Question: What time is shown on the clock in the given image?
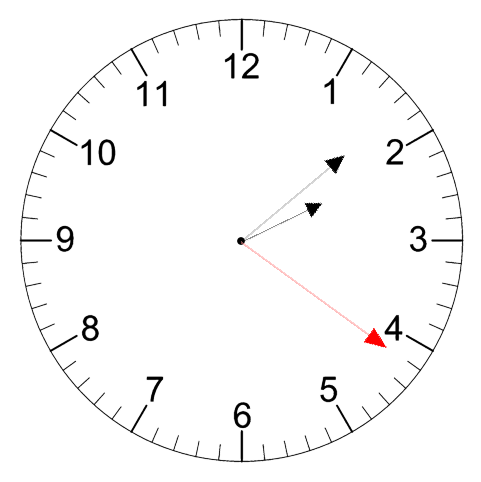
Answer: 02:08:21